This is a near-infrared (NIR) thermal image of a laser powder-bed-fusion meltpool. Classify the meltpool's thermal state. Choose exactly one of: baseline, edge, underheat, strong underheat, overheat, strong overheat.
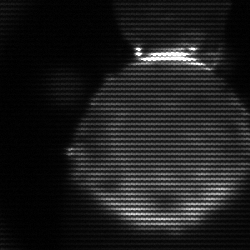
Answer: edge